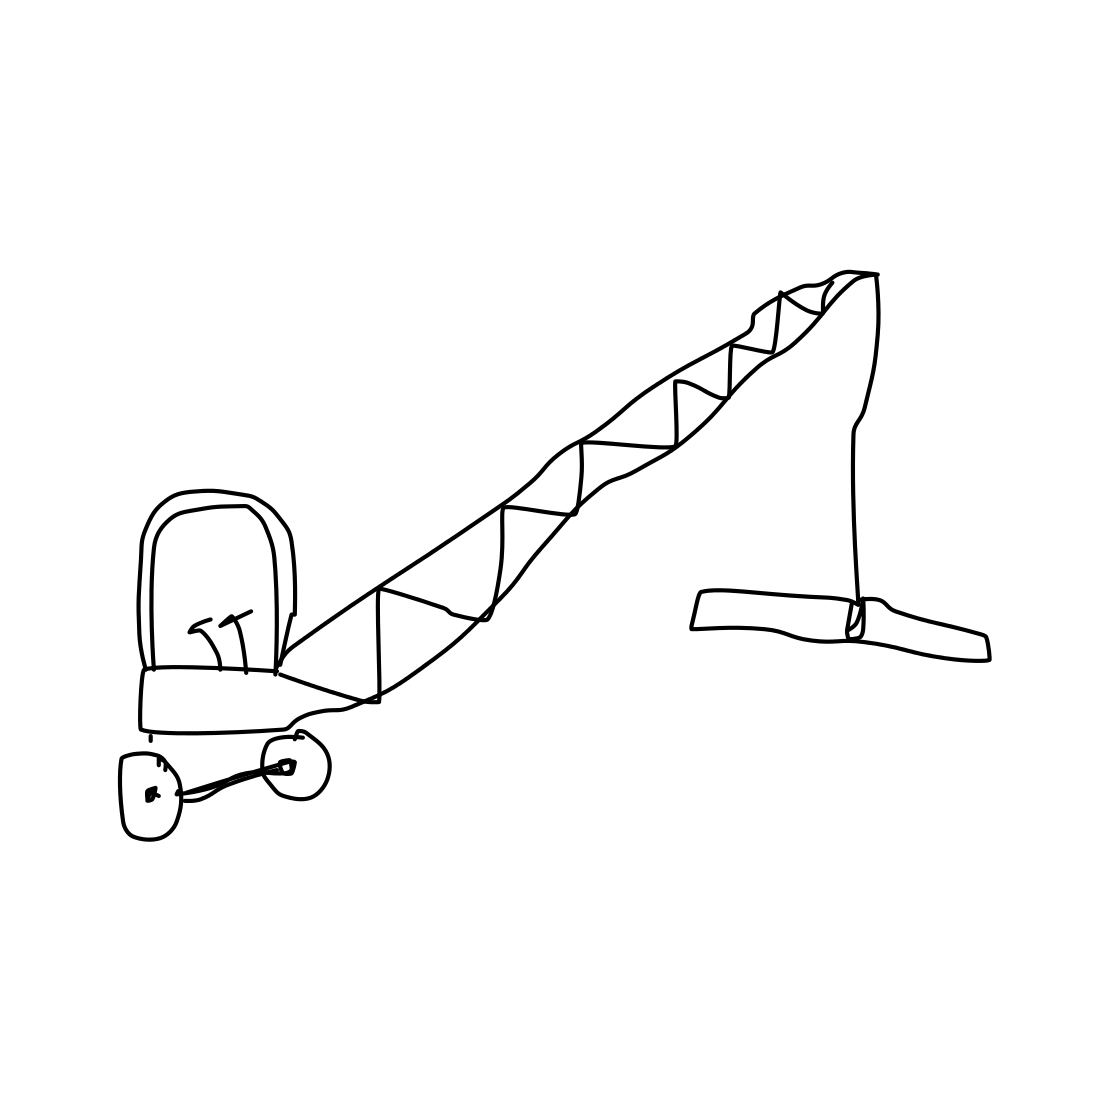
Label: crane (machine)